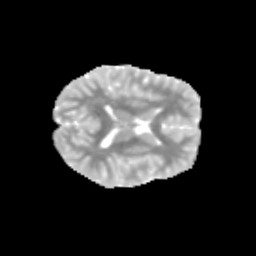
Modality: MD
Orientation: axial
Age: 9
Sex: female
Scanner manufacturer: siemens
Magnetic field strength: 3 T
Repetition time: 3.8 s
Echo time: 0.07 s